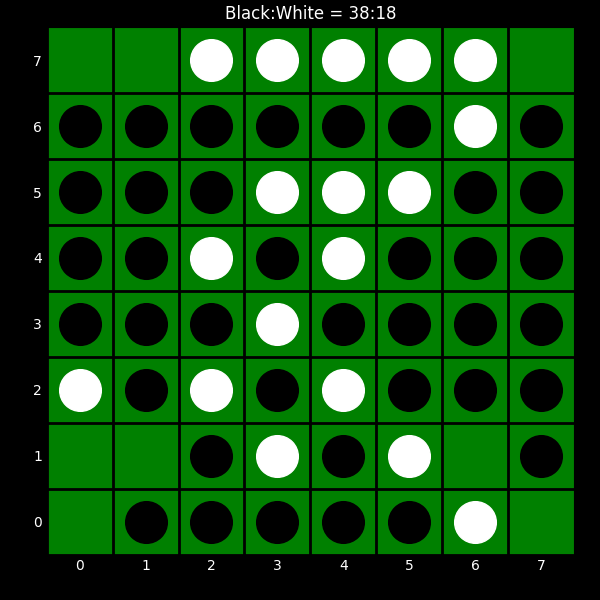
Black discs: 38
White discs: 18